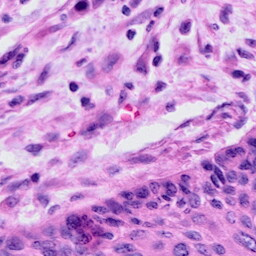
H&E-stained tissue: Cervix